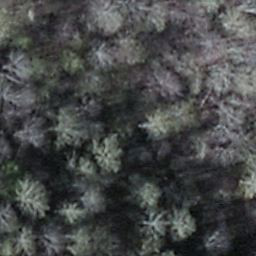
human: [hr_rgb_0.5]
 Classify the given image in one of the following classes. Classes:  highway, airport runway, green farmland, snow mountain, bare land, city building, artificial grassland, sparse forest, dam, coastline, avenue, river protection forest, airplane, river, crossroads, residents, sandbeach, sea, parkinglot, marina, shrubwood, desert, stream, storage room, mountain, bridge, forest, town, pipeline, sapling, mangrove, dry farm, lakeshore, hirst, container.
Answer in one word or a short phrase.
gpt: shrubwood